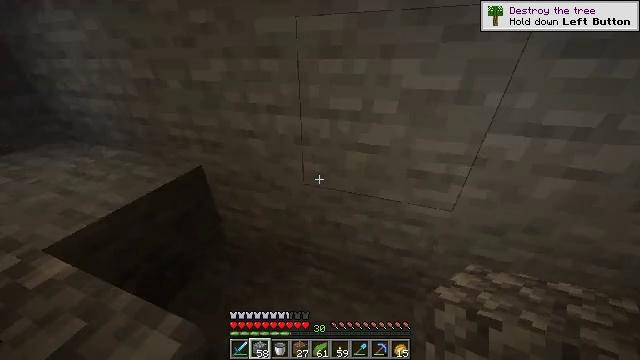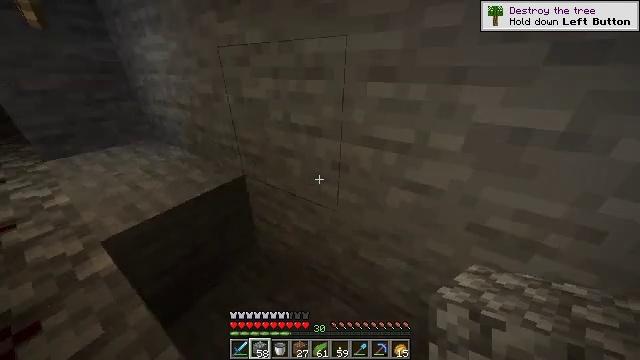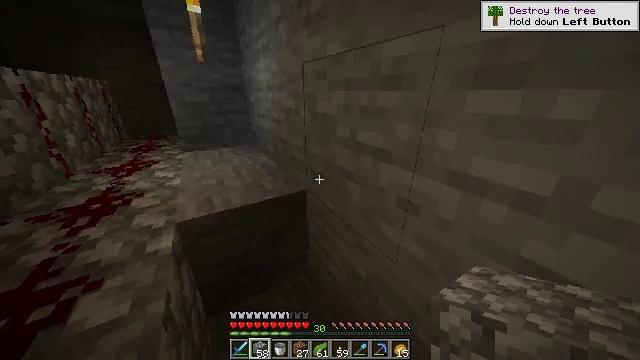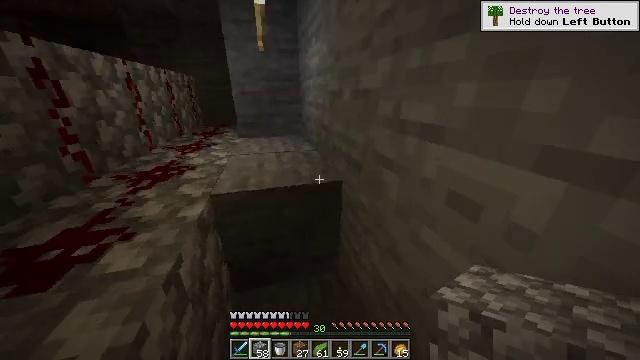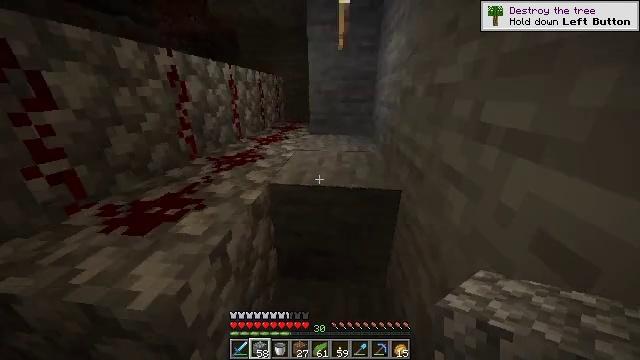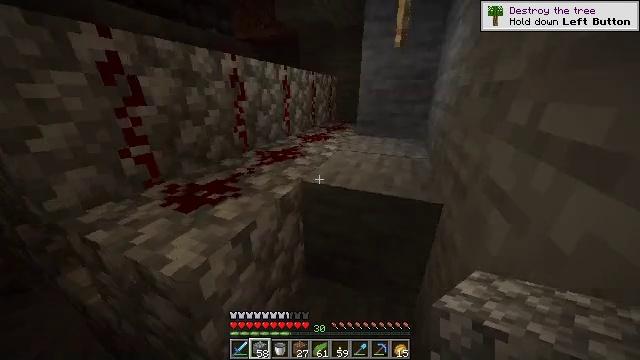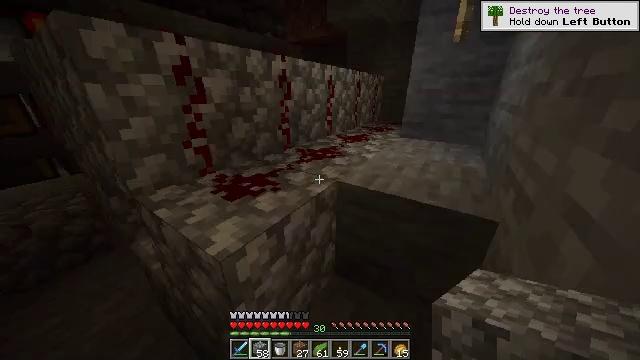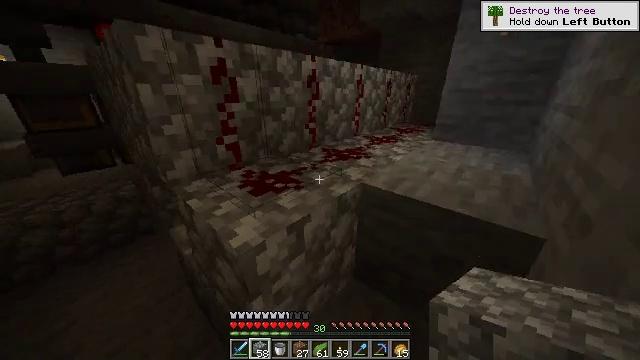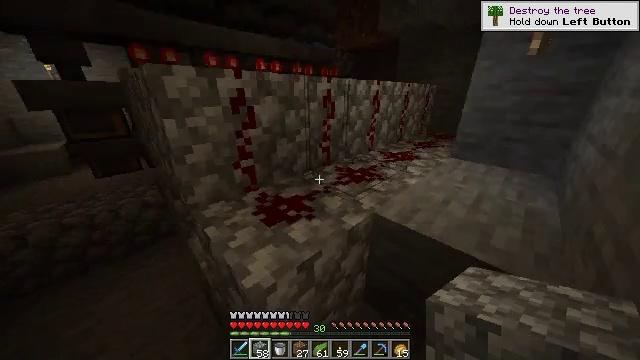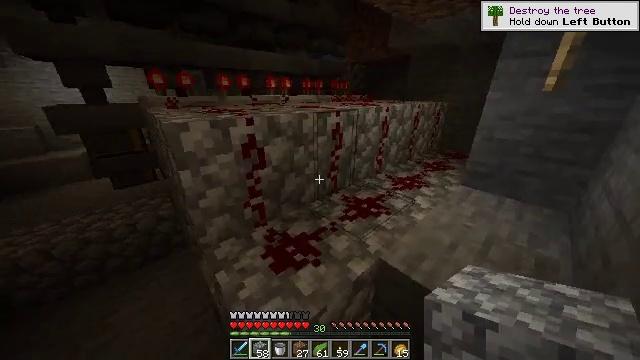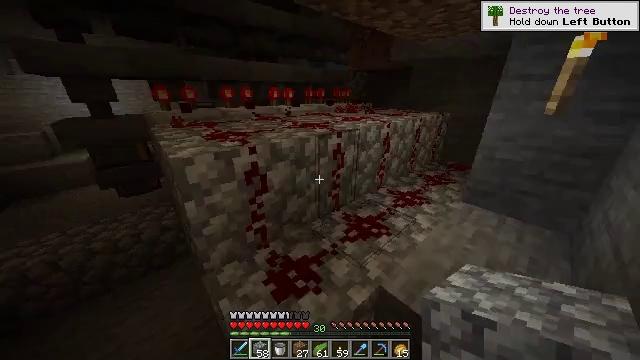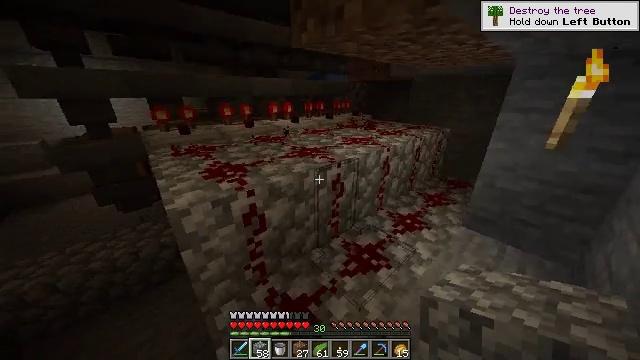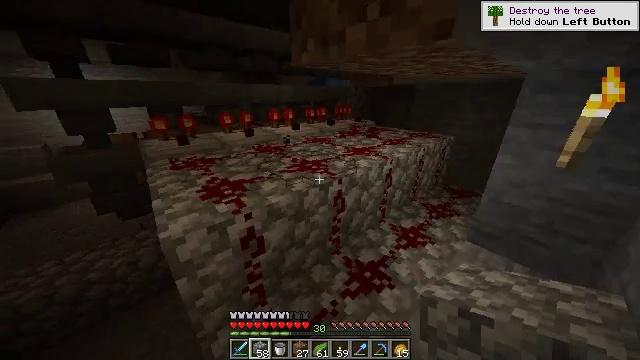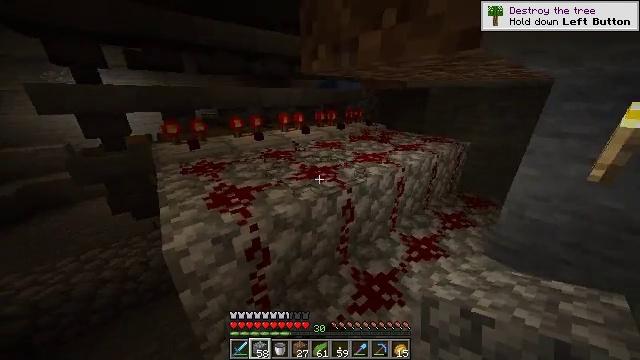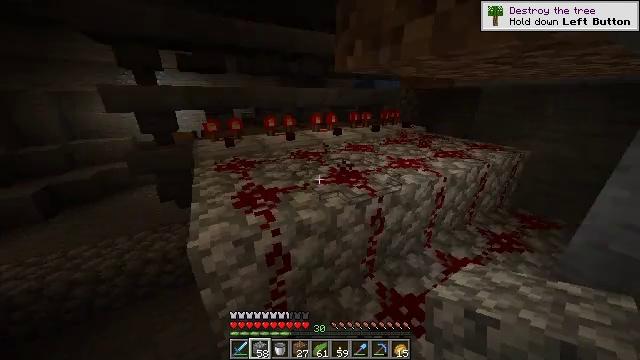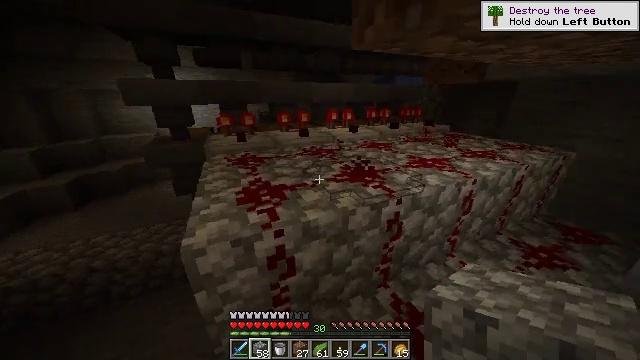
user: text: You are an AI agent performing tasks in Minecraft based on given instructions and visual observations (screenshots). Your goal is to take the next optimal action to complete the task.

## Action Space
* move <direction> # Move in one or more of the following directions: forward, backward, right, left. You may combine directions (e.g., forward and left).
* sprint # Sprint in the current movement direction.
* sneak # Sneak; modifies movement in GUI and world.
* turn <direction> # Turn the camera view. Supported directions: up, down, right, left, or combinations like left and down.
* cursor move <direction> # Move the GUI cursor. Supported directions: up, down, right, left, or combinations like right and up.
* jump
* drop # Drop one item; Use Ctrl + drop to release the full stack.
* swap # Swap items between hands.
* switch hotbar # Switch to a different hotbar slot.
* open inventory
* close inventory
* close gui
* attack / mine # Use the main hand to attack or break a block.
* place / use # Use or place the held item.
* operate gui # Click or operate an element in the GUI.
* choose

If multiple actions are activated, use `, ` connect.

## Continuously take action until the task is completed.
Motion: motion action
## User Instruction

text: Gather the comparator.
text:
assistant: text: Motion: move forward, turn left and up
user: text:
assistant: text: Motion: move forward, turn left and up
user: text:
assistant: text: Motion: move forward, turn left
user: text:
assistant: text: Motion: turn left
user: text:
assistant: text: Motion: turn left
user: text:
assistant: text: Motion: turn left
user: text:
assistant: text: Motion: turn left
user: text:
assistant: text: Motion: move forward, turn left, jump
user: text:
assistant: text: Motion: move forward, turn left, jump
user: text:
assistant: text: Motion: move forward, jump
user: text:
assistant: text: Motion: move forward, jump
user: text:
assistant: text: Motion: move forward
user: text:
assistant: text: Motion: move forward, turn left
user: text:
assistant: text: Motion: move forward, turn left
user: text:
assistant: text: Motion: move forward, turn left
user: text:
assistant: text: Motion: move forward, turn left
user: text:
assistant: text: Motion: move forward, turn left
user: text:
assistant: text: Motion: move forward, turn left
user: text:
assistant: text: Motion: move forward, turn left, jump
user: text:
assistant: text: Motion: move forward, jump
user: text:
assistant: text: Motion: move forward, jump
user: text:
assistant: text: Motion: move forward, turn left, jump
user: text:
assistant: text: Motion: move forward, turn left and down
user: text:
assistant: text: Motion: move forward
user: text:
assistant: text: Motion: move forward and move left
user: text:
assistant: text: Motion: move forward and move left
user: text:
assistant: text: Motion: move forward and move left
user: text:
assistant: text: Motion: move forward and move left
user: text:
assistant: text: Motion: move forward
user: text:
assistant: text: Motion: move forward, turn right, jump